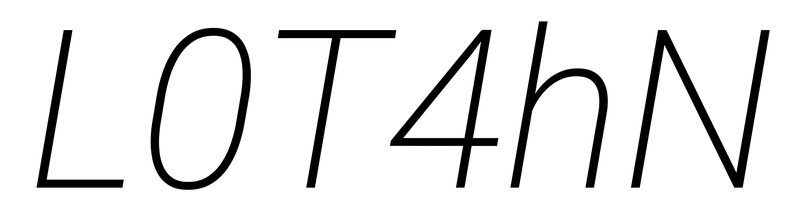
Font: Roboto-Italic_ExtraLight_Italic